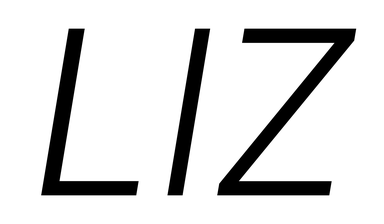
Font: Inter-Italic_Light_Italic